Field crop: maize
Growth stage: 2
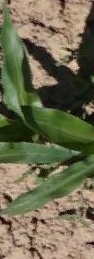
Species: maize